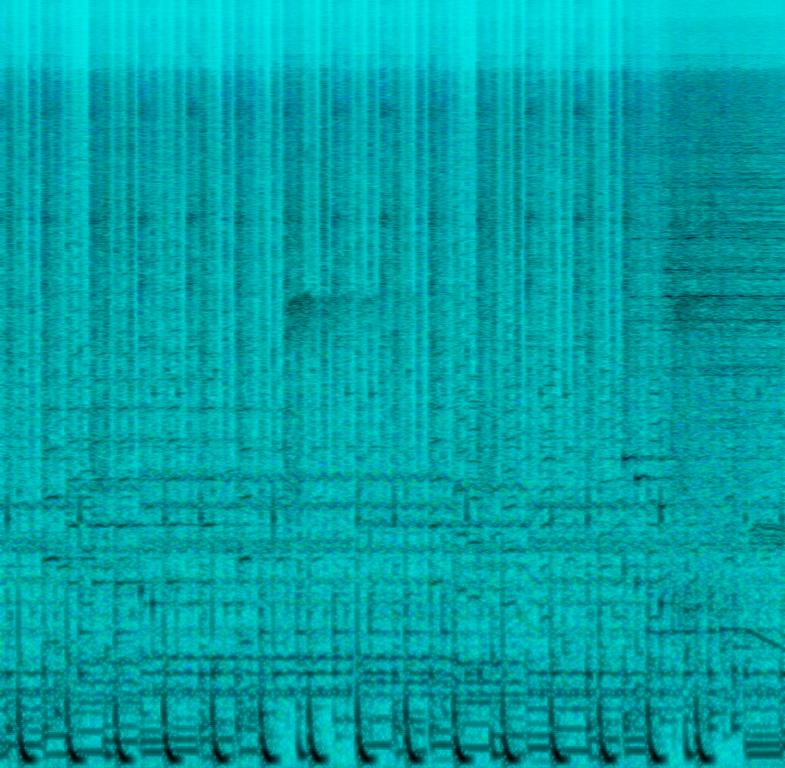
This song is full of rhythmic elements and an e-bass that supports the mood for dancing. A rhodes/organ is playing a simple melody along with a trumped playing its own melody. The recording is full of synth pad sound and crash hits. This song may be playing on a portable speaker while riding a bike with friends during summer.